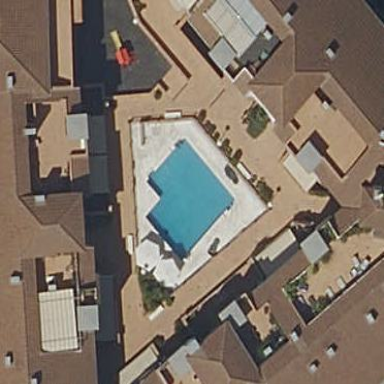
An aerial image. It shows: Swimming pool located in leisure land.